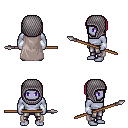
a pixel art fantasy rpg character, male body template, dark elf, purple skin, gray cape, metal pants, ruby red pageboy hairstyle, chain hood, white cloth bracers, spear, four views (front, back, left, right), 2x2 character sprite sheet, small pixel art, hard edges, no anti-aliasing